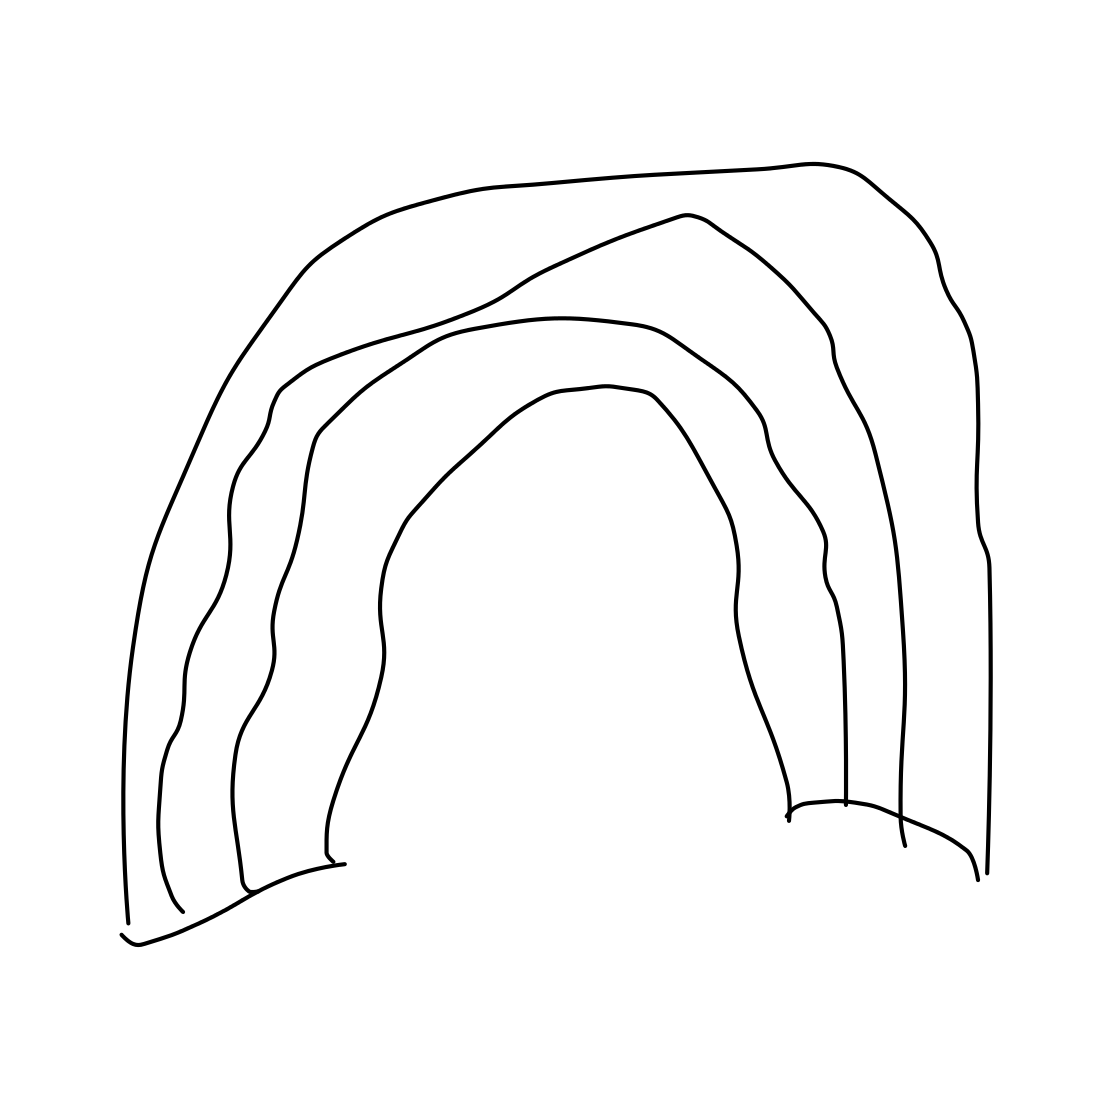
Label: rainbow